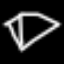
Label: diamond